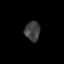
Tissue: skin
Cell type: Epithelial cells
Senescence score: 0.242
Nuclear area (px): 290
Mean DAPI intensity: 63.621